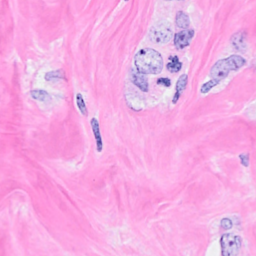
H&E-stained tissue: Breast